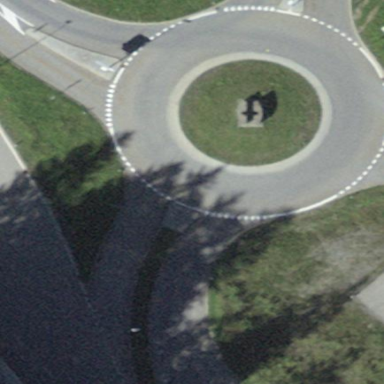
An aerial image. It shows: Roundabout at tertiary road junction.